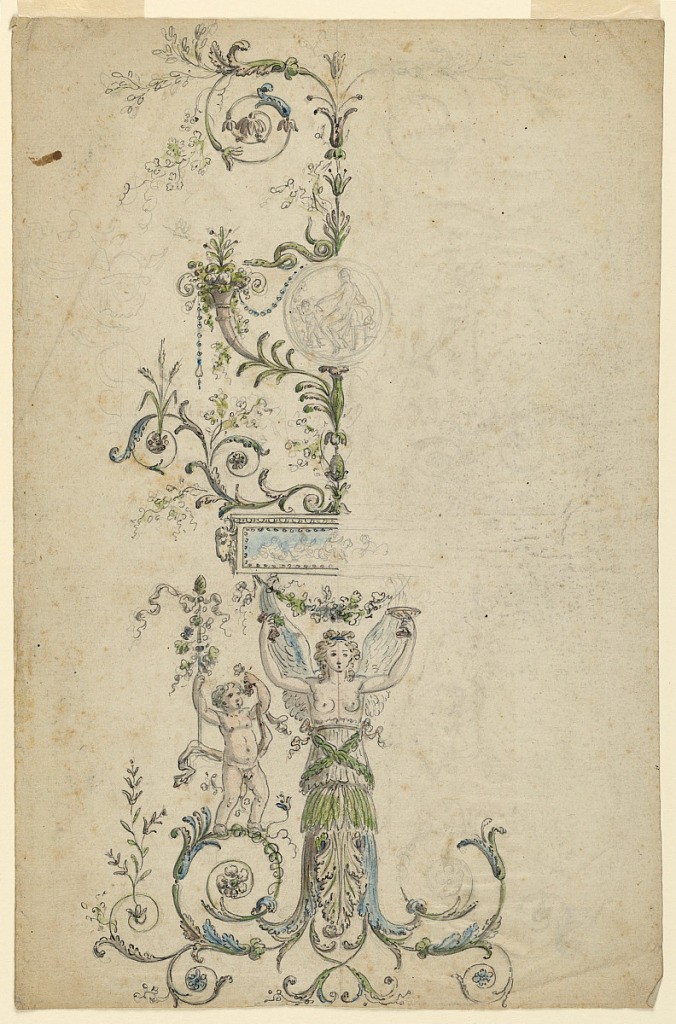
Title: Design for the decoration of a panel
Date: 1760–1780
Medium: Graphite, pen and ink, brush and watercolor on paper
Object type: Drawing
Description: Apparently unfinished. Something more than the left half is shown. Below is a winged, female half-figure, raising her hands with a bunch of grapes and a bowl, respectively. Beside her stands a child with a tyranus and grapes. An oblong tablet stands upon the wings of the half-figure. It is decorated with putti. Above it rises a plant candelabrum having a circular medallion with Venus and Cupid in the center.